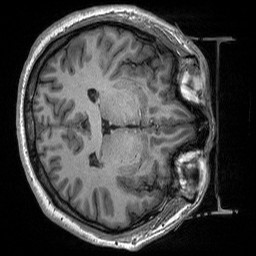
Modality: T1w
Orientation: axial
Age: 35
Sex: male
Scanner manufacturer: siemens
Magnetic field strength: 3 T
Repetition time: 2.53 s
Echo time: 0.00219 s